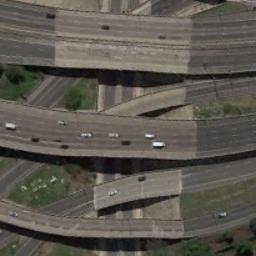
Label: overpass